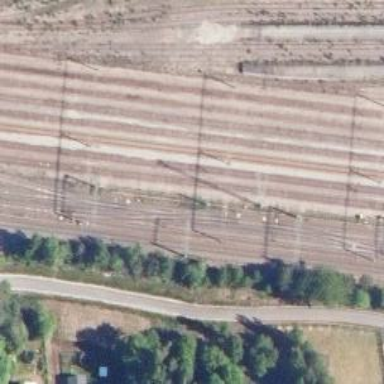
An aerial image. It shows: Continuous rail railway with electrified contact line.